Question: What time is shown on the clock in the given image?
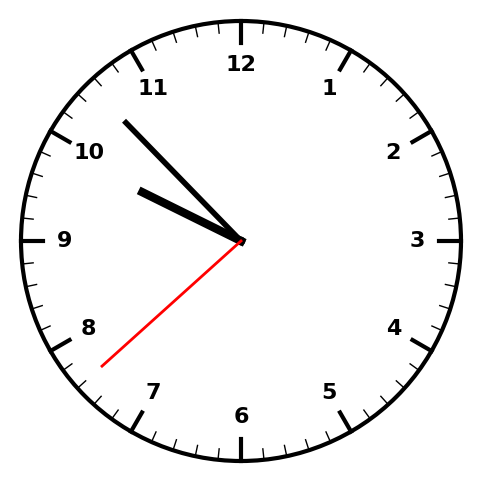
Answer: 09:52:38